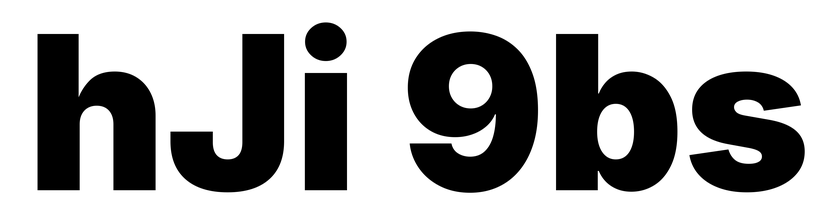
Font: Inter_Black